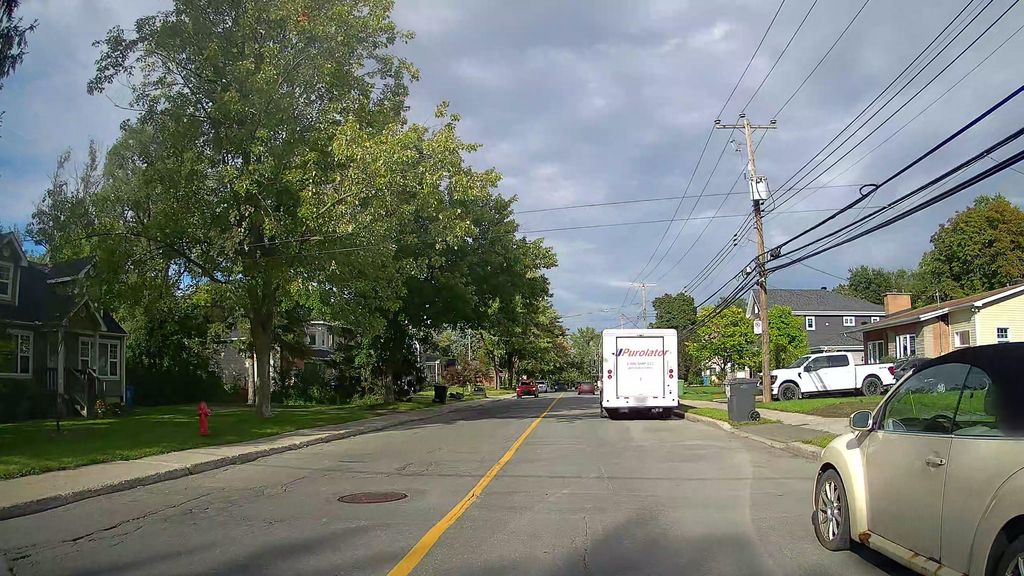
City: montreal